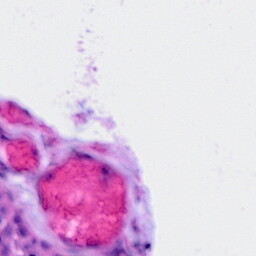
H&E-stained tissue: Ovarian